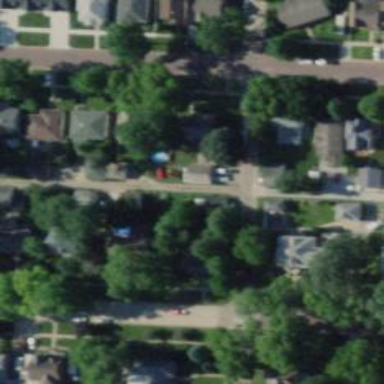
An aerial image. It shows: Residential road.